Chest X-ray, PA view. Patient: 37 years old, sex F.
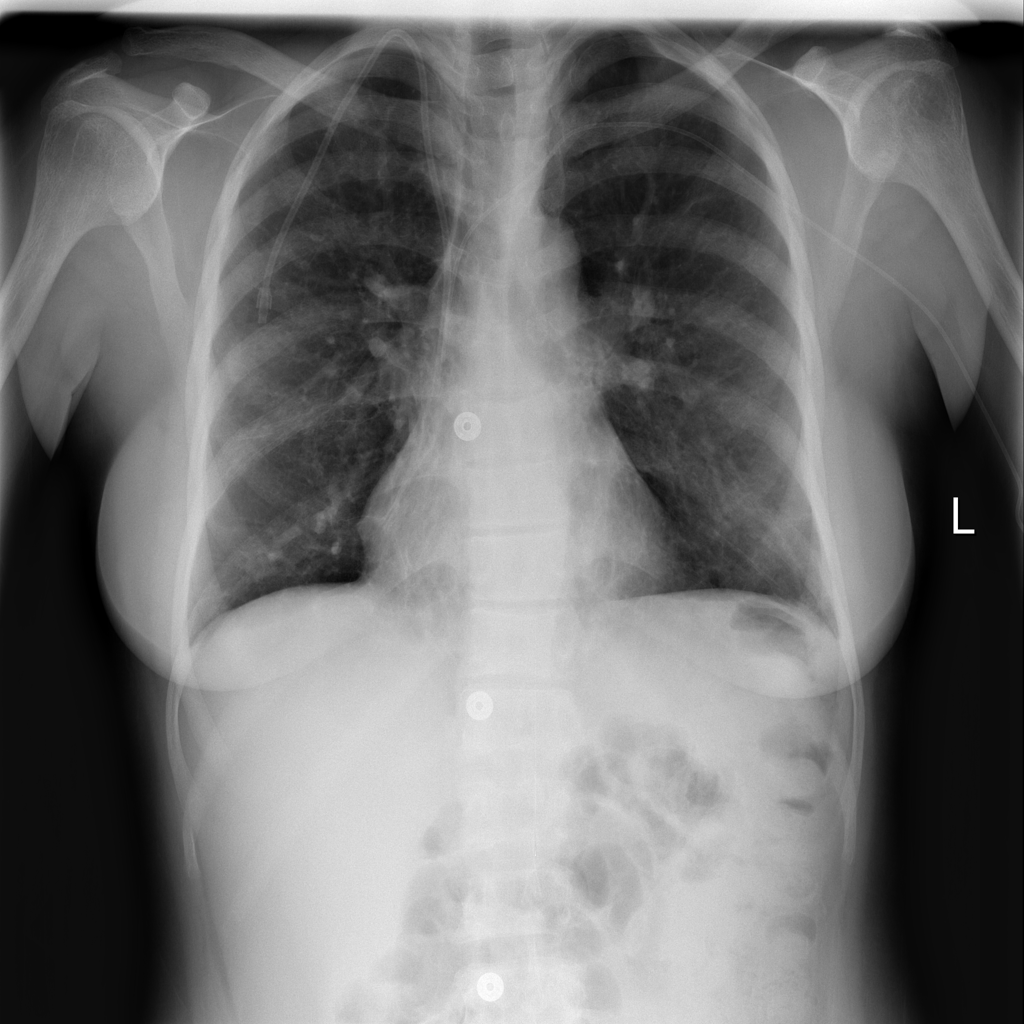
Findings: No Finding